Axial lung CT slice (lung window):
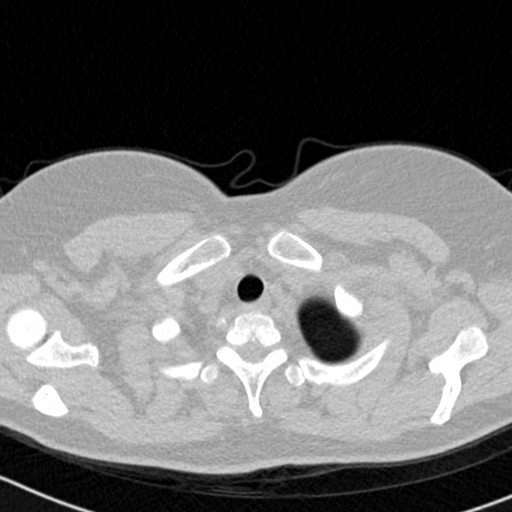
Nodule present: no